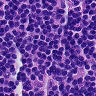
Metastatic tissue present: no